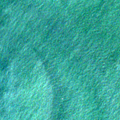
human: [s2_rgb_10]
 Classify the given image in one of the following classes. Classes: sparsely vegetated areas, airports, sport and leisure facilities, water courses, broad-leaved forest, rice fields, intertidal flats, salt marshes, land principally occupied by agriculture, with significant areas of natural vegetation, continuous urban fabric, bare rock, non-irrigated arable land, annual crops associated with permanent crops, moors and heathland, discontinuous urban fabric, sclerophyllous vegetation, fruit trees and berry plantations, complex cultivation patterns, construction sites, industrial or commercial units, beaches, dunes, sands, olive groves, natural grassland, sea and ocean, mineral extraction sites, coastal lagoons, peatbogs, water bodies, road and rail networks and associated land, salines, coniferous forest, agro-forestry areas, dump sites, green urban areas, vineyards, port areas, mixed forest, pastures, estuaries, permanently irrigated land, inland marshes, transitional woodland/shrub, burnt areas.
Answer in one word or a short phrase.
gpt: sea and ocean